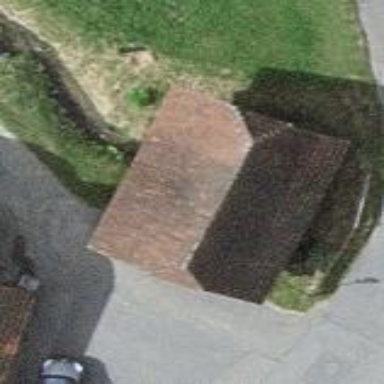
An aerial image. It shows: Barn.